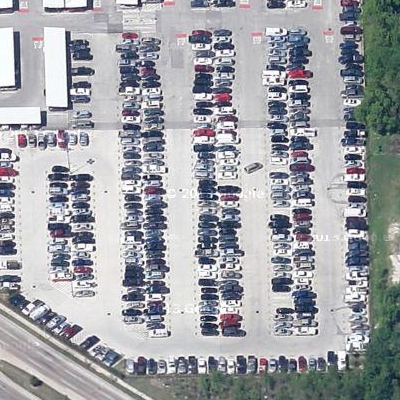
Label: Parking